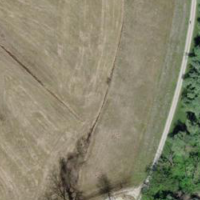
EUNIS habitat code: 23
Species observed at this site:
Pholidoptera griseoaptera
Ruspolia nitidula
Pseudochorthippus parallelus
Chorthippus biguttulus